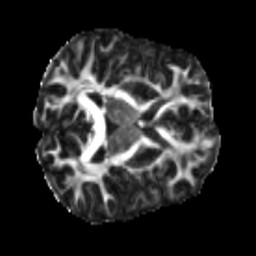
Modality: FA
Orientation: axial
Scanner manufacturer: siemens
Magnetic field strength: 3 T
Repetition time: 4 s
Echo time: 0.0594 s